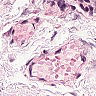
Metastatic tissue present: no